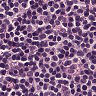
Metastatic tissue present: no